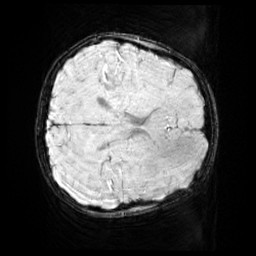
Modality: SWI
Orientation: axial
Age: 9
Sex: female
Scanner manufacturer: siemens
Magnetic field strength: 3 T
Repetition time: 0.027 s
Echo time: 0.02 s